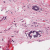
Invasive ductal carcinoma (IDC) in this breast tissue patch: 0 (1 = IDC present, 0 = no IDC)